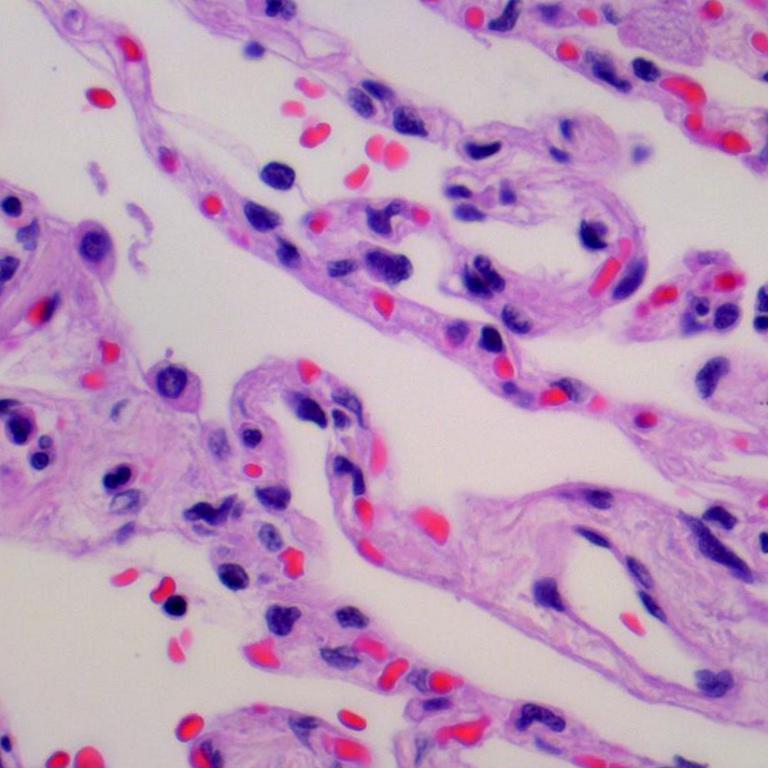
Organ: lung
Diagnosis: benign